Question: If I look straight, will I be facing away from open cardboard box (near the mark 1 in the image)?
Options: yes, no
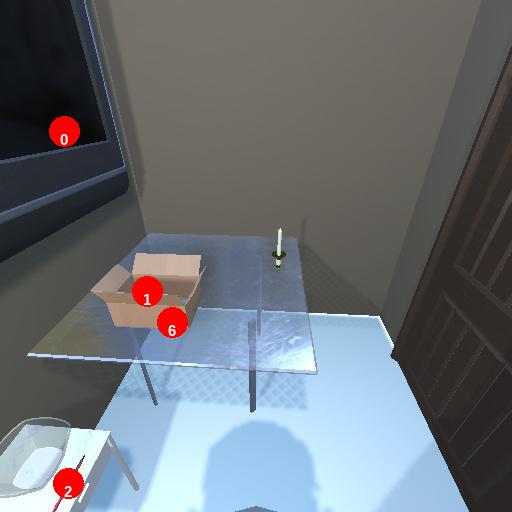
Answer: yes